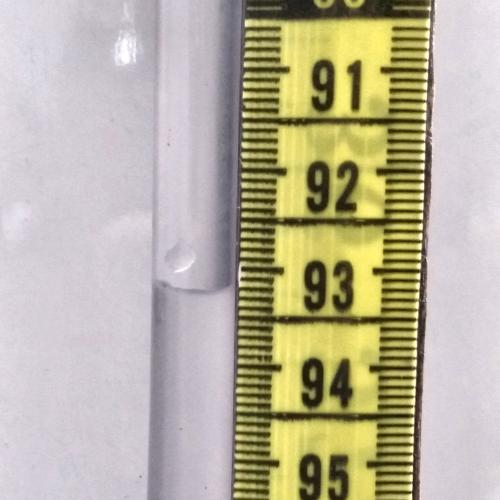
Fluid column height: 93.2 cm